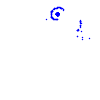
Particle: kaon